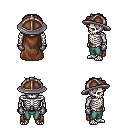
a pixel art fantasy rpg character, male body template, skeleton, brown cape, teal pants, white blonde bedhead hairstyle, chain helm, metal gloves, four views (front, back, left, right), 2x2 character sprite sheet, small pixel art, hard edges, no anti-aliasing